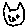
Label: cat